Question: Count the number of objects in the diagram.
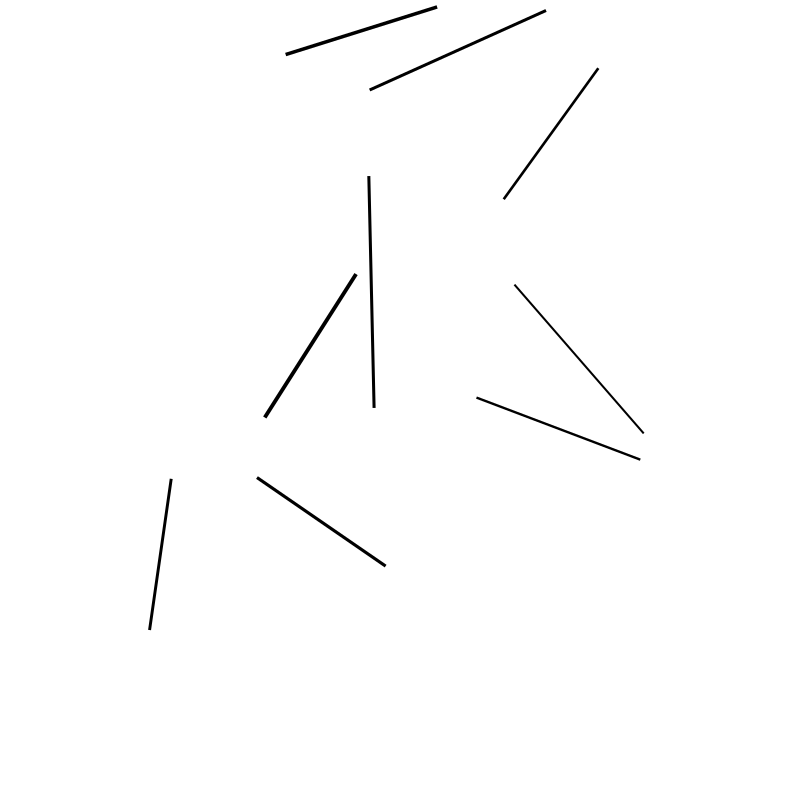
Answer: 9